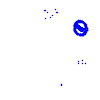
Particle: electron